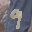
Label: 9